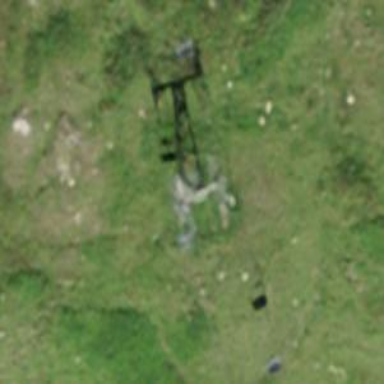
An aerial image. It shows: Pylon for aerialway.